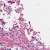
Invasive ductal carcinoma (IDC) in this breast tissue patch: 1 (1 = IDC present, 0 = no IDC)